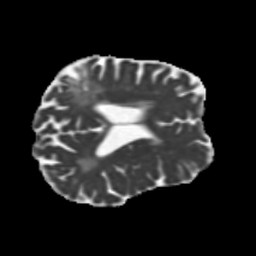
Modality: MD
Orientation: axial
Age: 73
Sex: female
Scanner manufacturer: siemens
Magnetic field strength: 3 T
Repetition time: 5.25 s
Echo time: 0.08 s